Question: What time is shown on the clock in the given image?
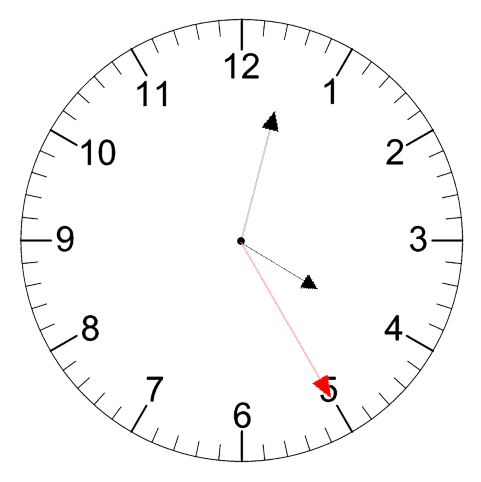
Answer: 04:02:25